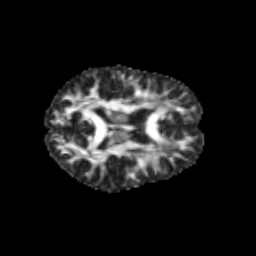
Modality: FA
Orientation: axial
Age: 14
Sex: female
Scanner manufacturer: siemens
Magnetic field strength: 3 T
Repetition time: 3.8 s
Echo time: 0.07 s